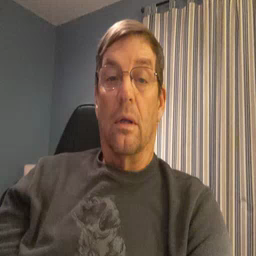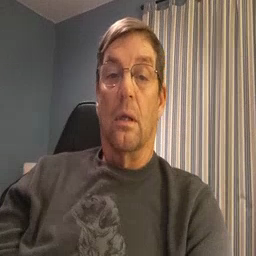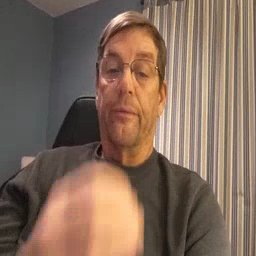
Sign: food